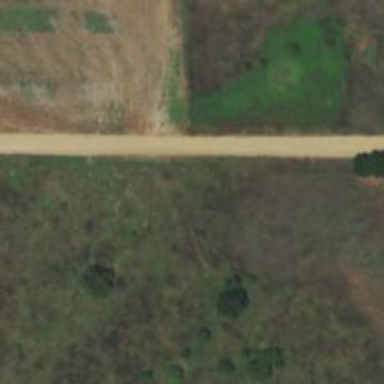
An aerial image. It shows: Unclassified road.